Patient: sex F, age 70
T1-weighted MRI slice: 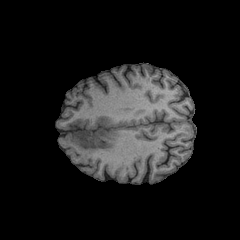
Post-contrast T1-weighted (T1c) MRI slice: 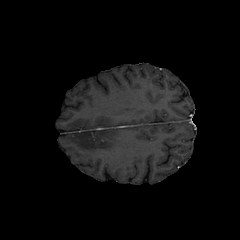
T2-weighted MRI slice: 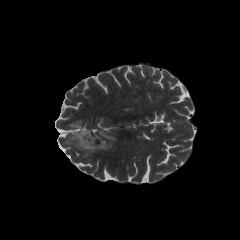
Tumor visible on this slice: yes
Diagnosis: Oligodendroglioma, IDH-mutant, 1p/19q-codeleted
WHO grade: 2